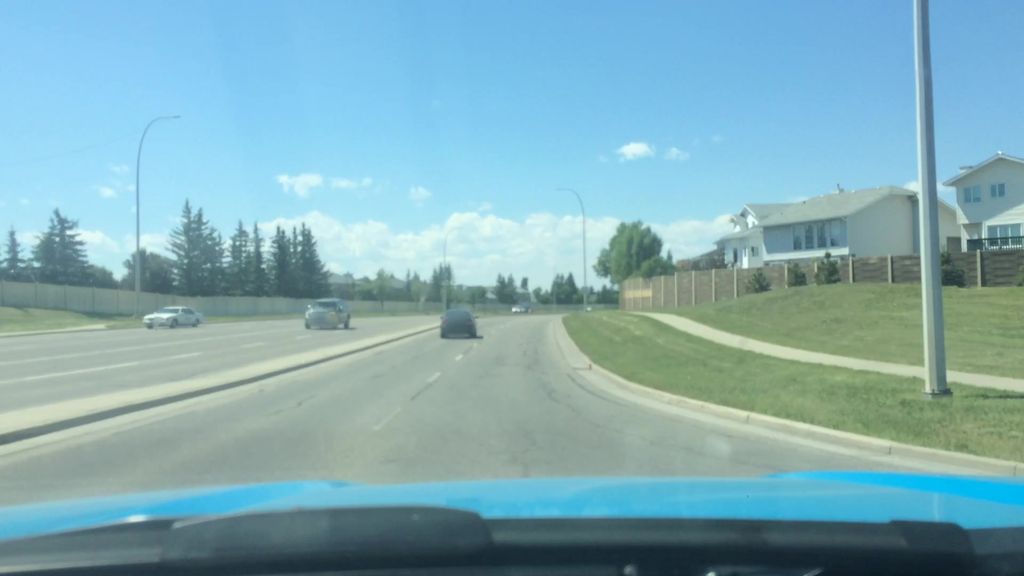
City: calgary